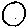
Label: circle